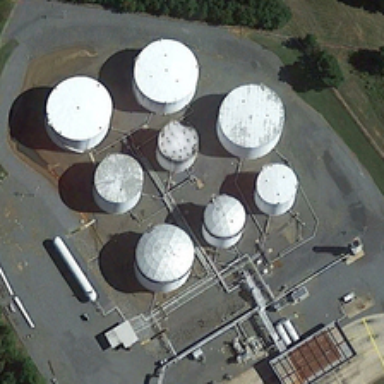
Eight storage tanks in different sizes are semi-surrounded by green trees .